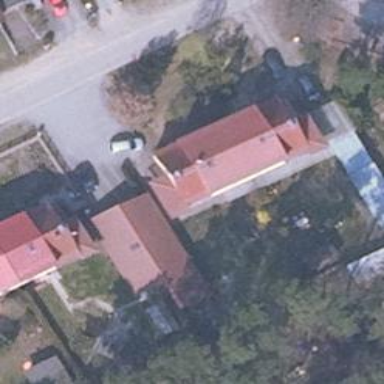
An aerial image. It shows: Simple house.